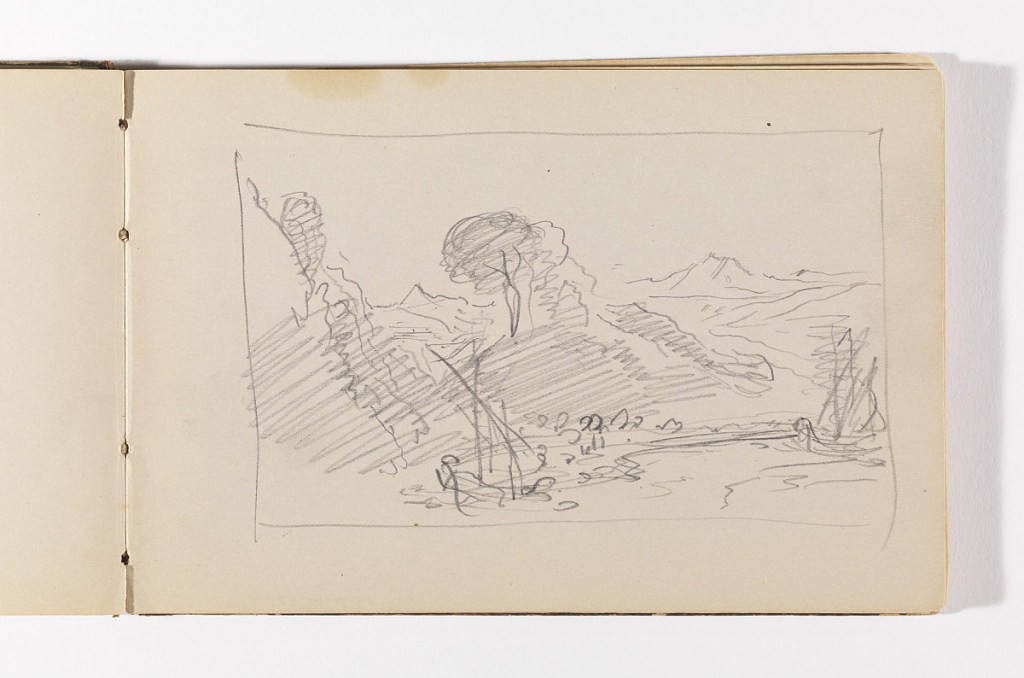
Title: Unfinished Landscape Sketch (Recto); Quick Sketch of Trees in Wind (Verso)
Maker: William Trost Richards, American, 1833–1905
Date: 1885–1902
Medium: Graphite on cream wove paper
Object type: Sketchbook folio
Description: Recto: Quick sketch with two hills at left and one in distance at right. On top of second hill on left, one (or two) trees;  Verso: Unfinished sketch; horizon line with two trees at left, bent as if blown by wind.